Brain MRI, t2w sequence, axial 2D slice.
Patient: age 52, sex F, weight 75 kg, height 1.65 m
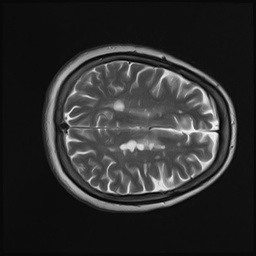